Field crop: maize
Growth stage: 1
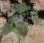
Species: chenopodium